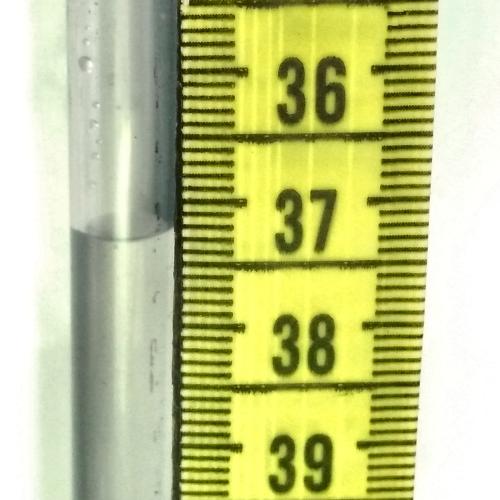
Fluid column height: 37.3 cm